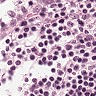
Metastatic tissue present: no